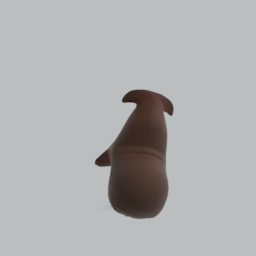
Label: animals